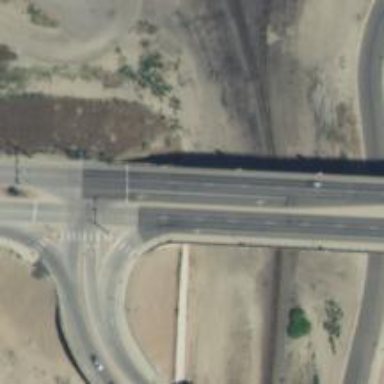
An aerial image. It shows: Viaduct bridge crossing over asphalt secondary road.